Question: I'd like to implement a sidepanel in my Qt window. I search something like the one that is used in the Visual Studio (see below).

Important notes:
- - -
Does anyone have an idea how I could build such a sidepanel? (Maybe there even exists a library)
Or does anyone know a project which uses Qt and some kind of sidepanel?
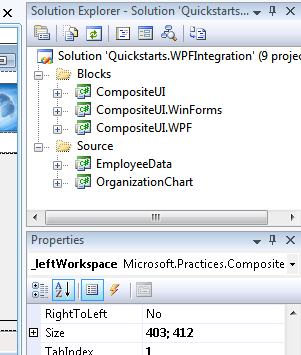
Answer: One option would be to use <URL>. That's the type of thing they are intended for inside a 'QMainWindow'.
You can put toolbars, QTreeViews and QTableViews (or related) widgets inside your dock widget to simulate the screenshot you posted.
For an example usage: <URL>.